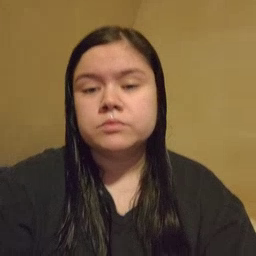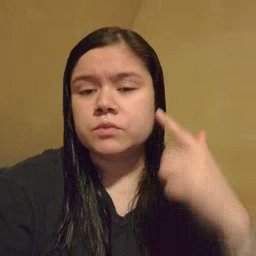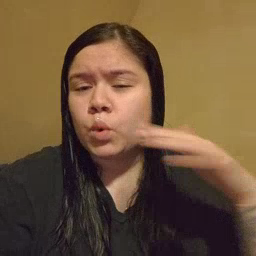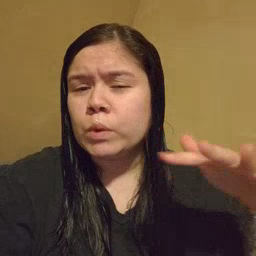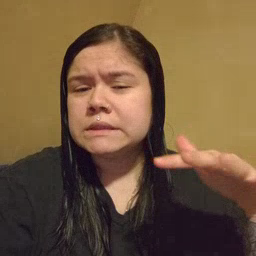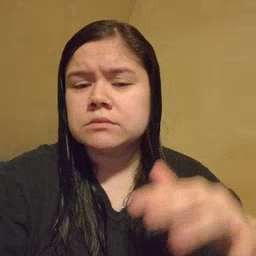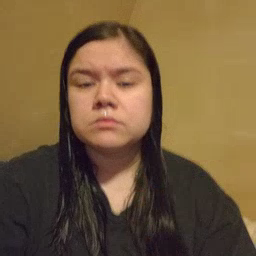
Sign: noisy